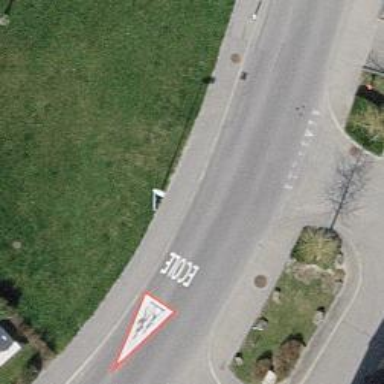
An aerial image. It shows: Uncontrolled road crossing.